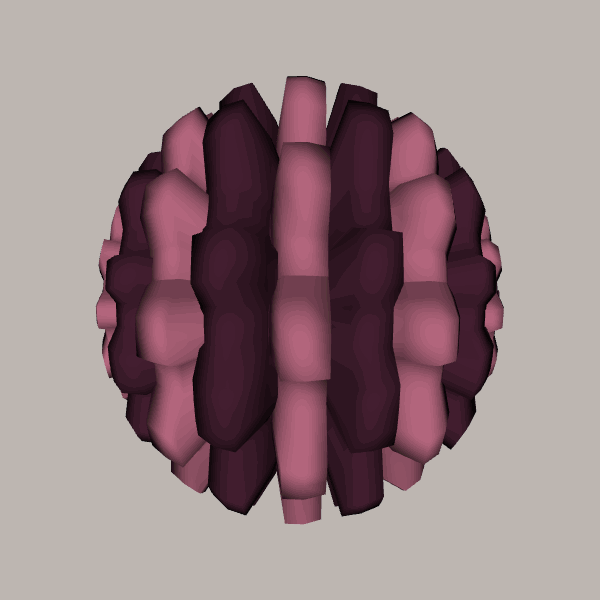
Background: light